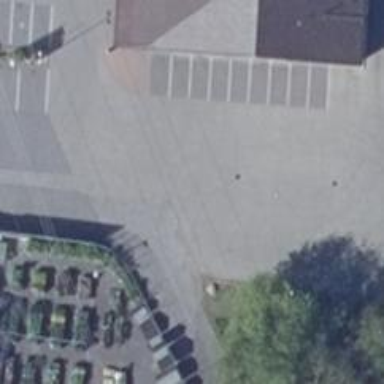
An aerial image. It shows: Parking aisle designated as service road.